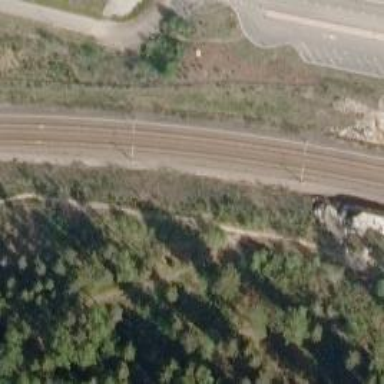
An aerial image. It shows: Railway signal supported by catenary mast.